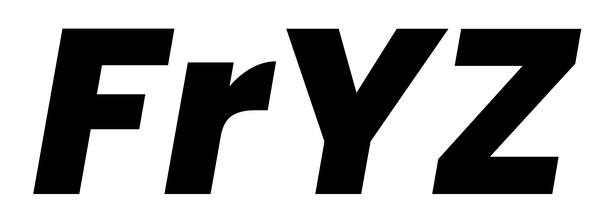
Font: Poppins-ExtraBoldItalic